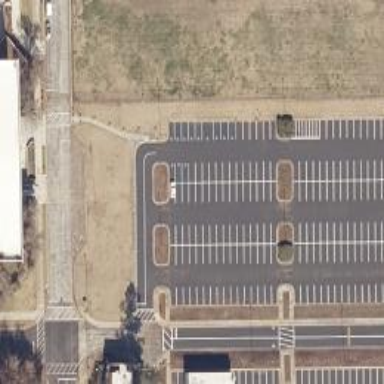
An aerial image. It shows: Parking space is available.